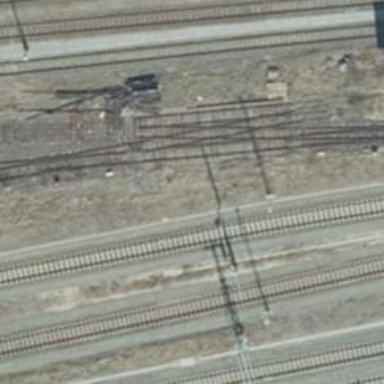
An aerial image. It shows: Siding railway line with electrified contact line for the trains.